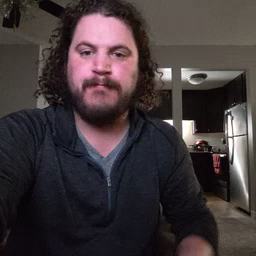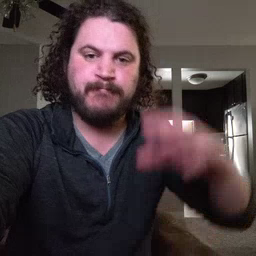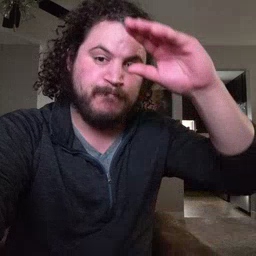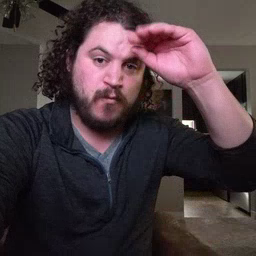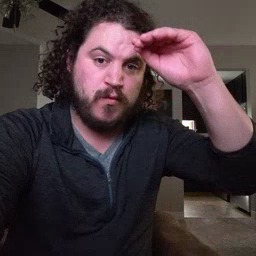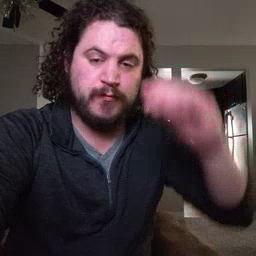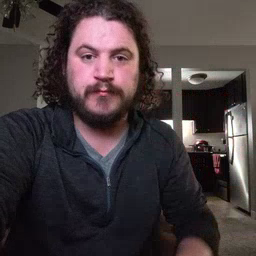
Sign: boy